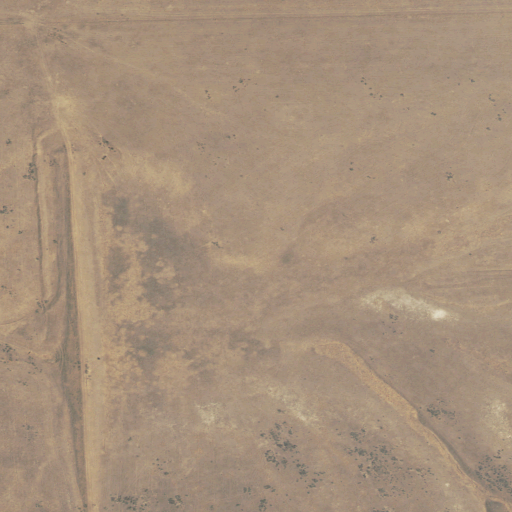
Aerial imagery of valley in Utah named Faust Valley containing pasture, cultivated crops, and shrub